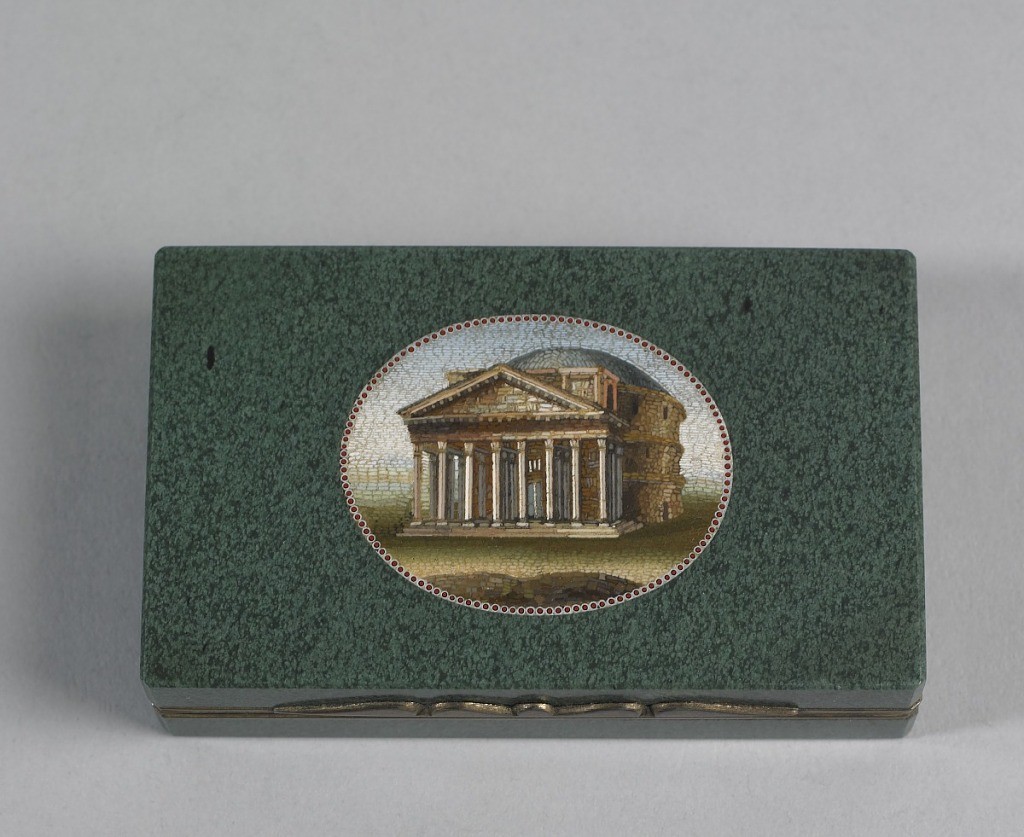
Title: Micro-mosaic Box
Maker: Unknown
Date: ca. 1870
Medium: Porphyry, various stones (mosaic), gold
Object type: box
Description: Flat oblong box with square corners, hinged at center of heights with scroll outlined thumb-piece. Interior is closed in at perimeter by metal mounts to form rectangular opening with round corners. Oval field on cover with the Pantheon in mosaic of colored stones, with border of fine red dots.